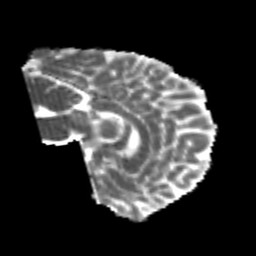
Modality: MD
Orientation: sagittal
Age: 24
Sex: male
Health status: healthy
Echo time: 0.074 s